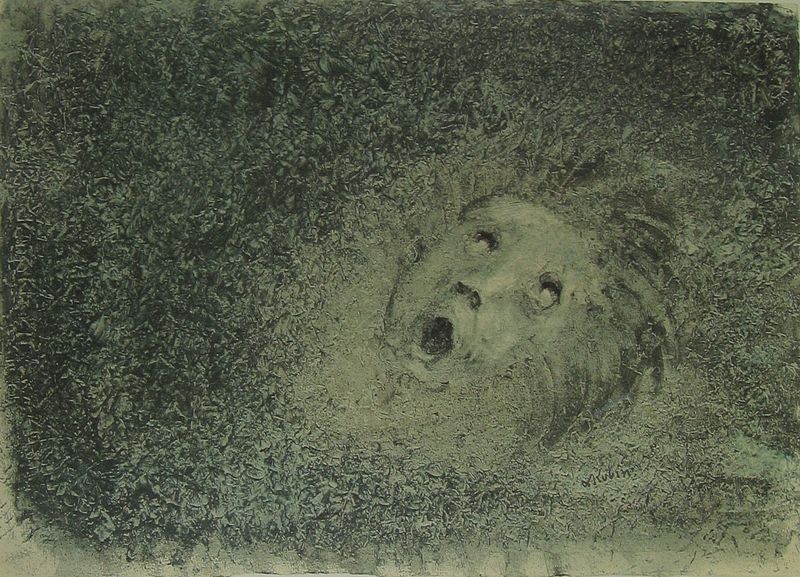
Titel: Seele eines Kindes
Künstler: Alfred Kubin
Institution: (Privatbesitz)
Schlagwörter: blau, dunkel, gemälde, kopf, mann, wasser, weiß, grün, sand, ausschnitt, grau, haar, hell, kreide, mund, nase, schwarz, zeichnung, blick, expressionismus, augen, entsetzen, gesicht, mensch, stein, tod, bild, signatur, auge, figur, haare, realismus, lippen, mähne, wangen, liegen, leere, graphik, nebel, drehen, laut, angst, untergang, detail, bronze, face, tusche, offen, maske, gemalt, kohle, druck, lithographie, sterne, stich, furcht, panik, gesciht, nasenlöcher, fleck, verzweiflung, putz, versunken, sterben, einfarbig, strudel, schreien, medusa, löwe, geöffnet, verloren, schrei, horror, seele, kubin, eau, offener mund, riviere, fratze, geist, geisterhaft, schreck, dessin, todesangst, verzerrt, gesprenkelt, versinken, haaren, mer, aufgerissen, ertrinken, cri, ertrinkende, typ, alfred kubin, schreie, stumm, angstverzerrt, griess, noyade, untergehend, versinkende, latu, horreur, gesicht malerei grün